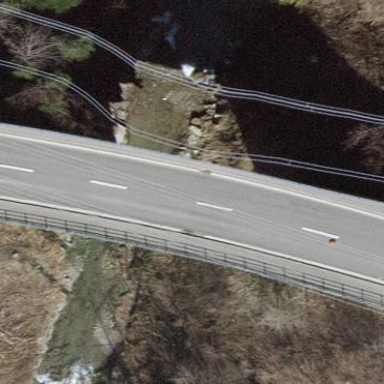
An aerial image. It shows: Man-made bridge.